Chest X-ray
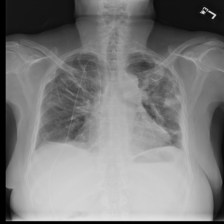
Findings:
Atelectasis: negative
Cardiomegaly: negative
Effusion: negative
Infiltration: positive
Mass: negative
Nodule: negative
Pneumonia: negative
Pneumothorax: negative
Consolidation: negative
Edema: negative
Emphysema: negative
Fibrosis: negative
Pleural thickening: negative
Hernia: negative